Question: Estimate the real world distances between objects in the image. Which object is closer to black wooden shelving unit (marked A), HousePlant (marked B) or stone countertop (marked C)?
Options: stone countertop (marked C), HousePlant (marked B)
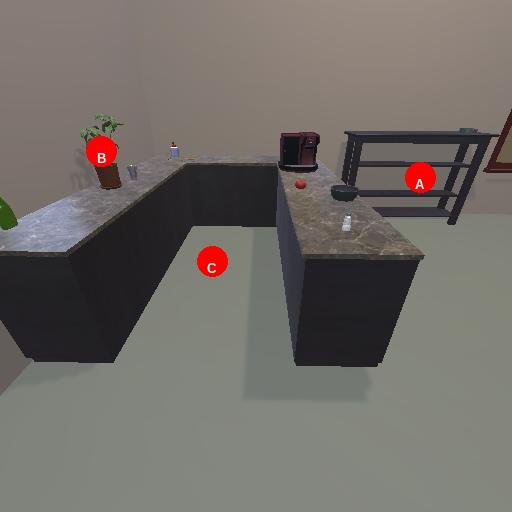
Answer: stone countertop (marked C)